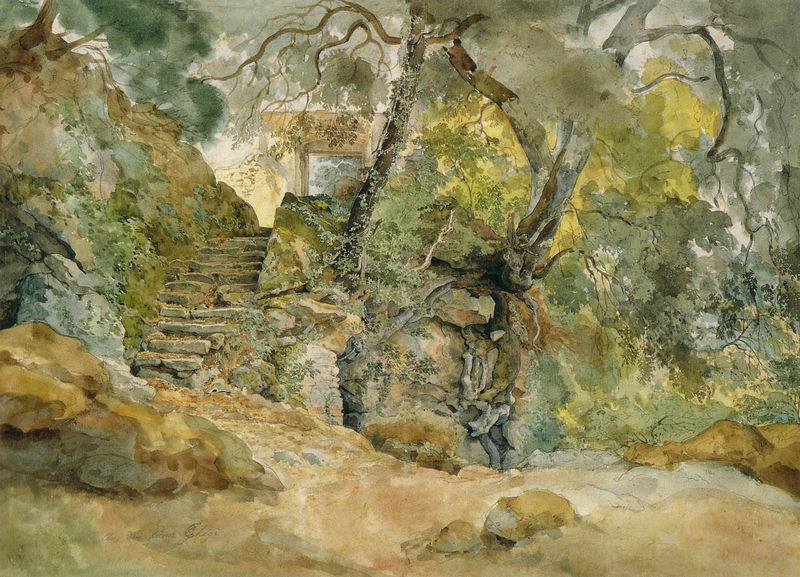
Titel: Aus dem Park der Villa Chigi in Ariccia
Künstler: Ernst Fries
Standort: Karlsruhe
Institution: Staatliche Kunsthalle Karlsruhe
Schlagwörter: baum, berg, blau, blätter, dunkel, felsen, gemälde, gestein, himmel, laub, schatten, aquarell, baumstämme, bäume, gelb, grün, landschaft, ocker, sand, äste, braun, grau, hell, holz, licht, schwarz, tür, weiss, zeichnung, dach, gebäude, gras, haus, park, weg, wiese, beige, wand, stein, steine, öl, ast, baumstamm, erde, hügel, natur, stamm, zweige, busch, büsche, gebüsch, pfad, sonne, boden, blatt, pflanzen, höhle, höle, krone, wald, garten, sommer, papier, bogen, fels, hang, modern, risse, mauer, grafik, graphik, tag, wasserfarbe, geröll, romantik, stämme, treppe, treppen, durchgang, stufe, stufen, menschenleer, geheimnisvoll, tor, versteckt, eingang, tusche, ruine, torbogen, wurzel, zweig, moos, gefälle, gebogen, koloriert, sonnig, gemäuer, wurzeln, efeu, karg, geäst, blattwerk, knorrig, grüntöne, wipfel, waldlandschaft, stei, wurzelwerk, streppe, trppe, verwunschen, natru, schwefel, märchenhaft, zauberhaft, felsgestein, steinstufen, steintreppe, geheim, runie, terrain, verwittert, setine, lehmig, efeur, lugo